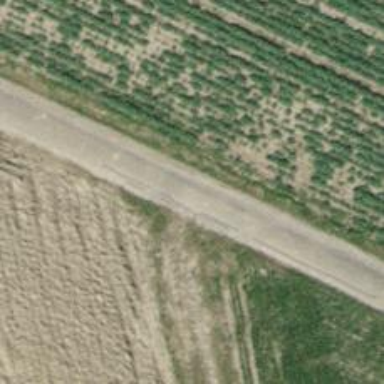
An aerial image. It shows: Asphalt road designated for service vehicles.